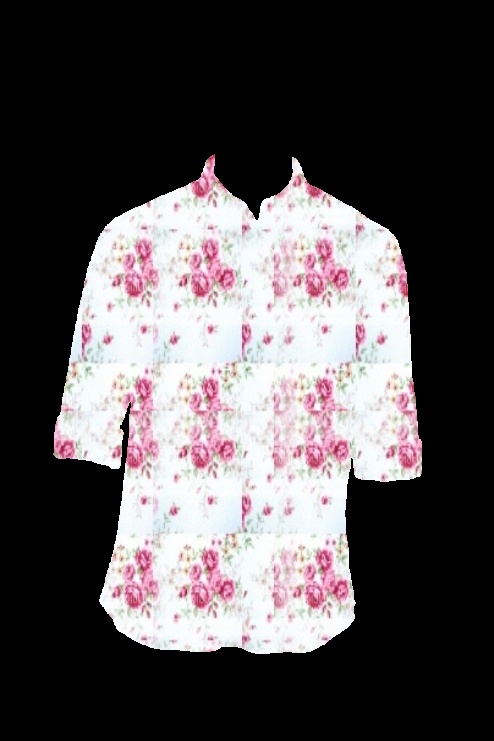
pink rose print tee